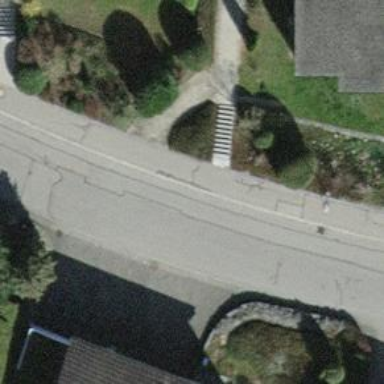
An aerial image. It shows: Road with steps.